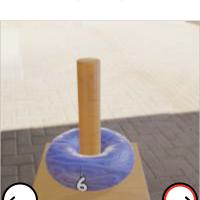
Task: sum
Answer: 6